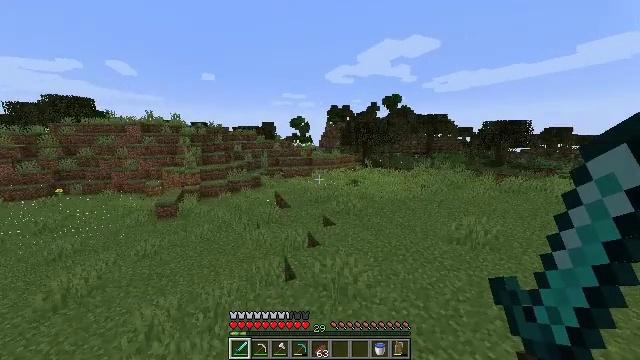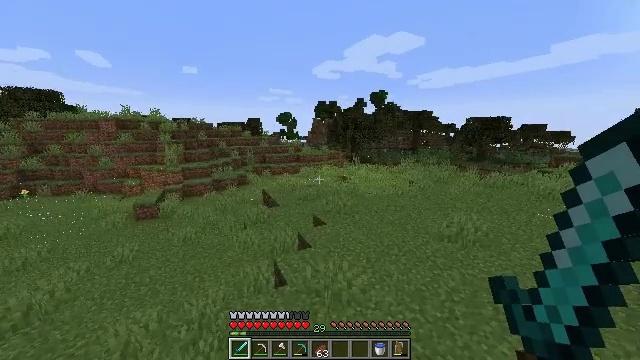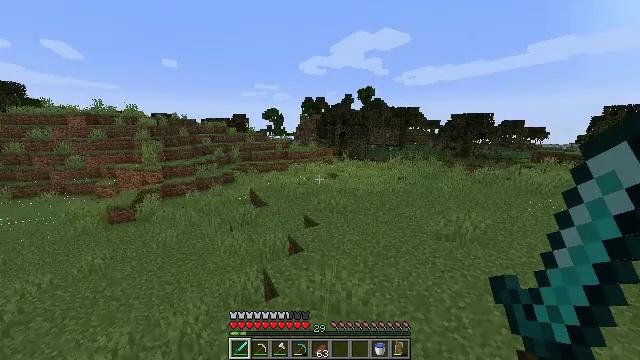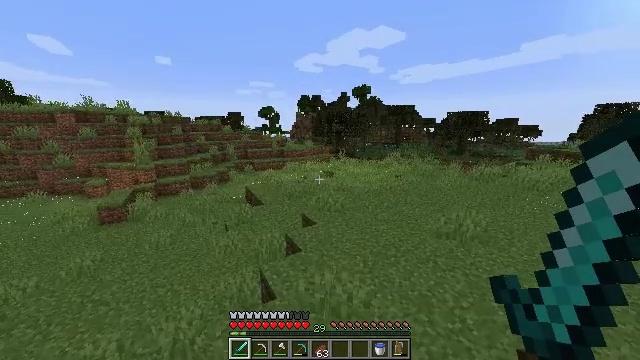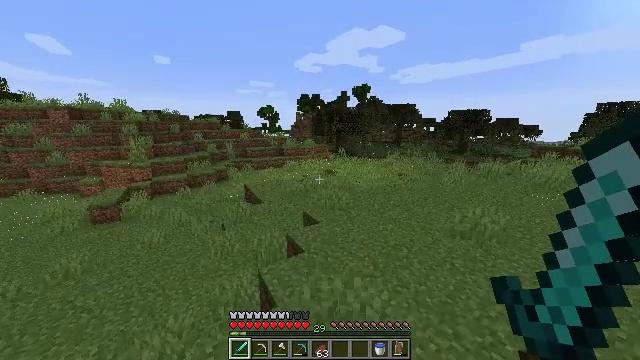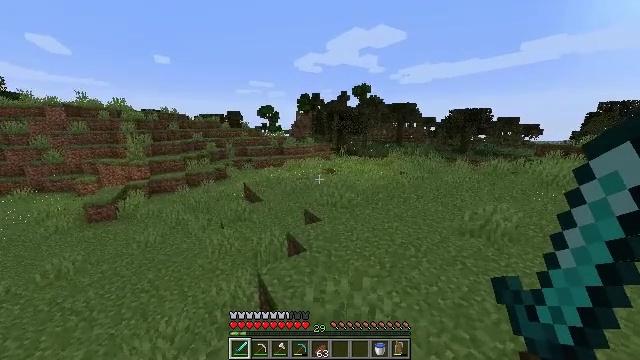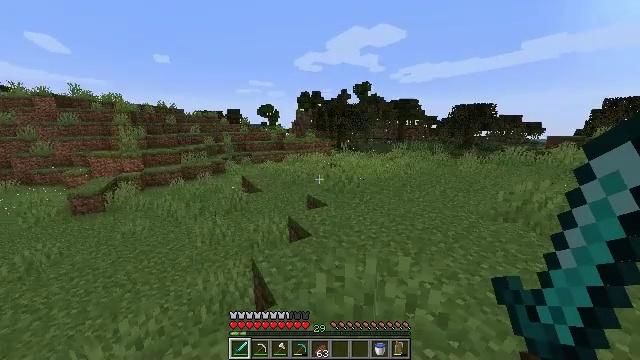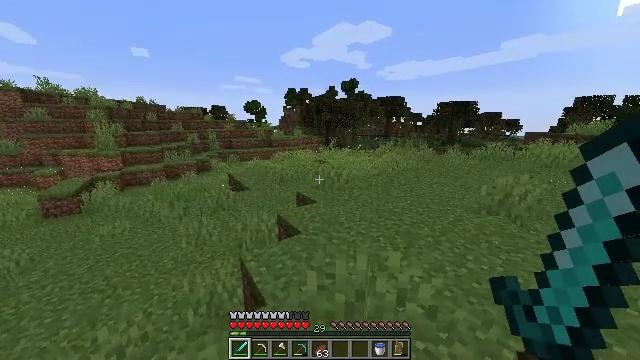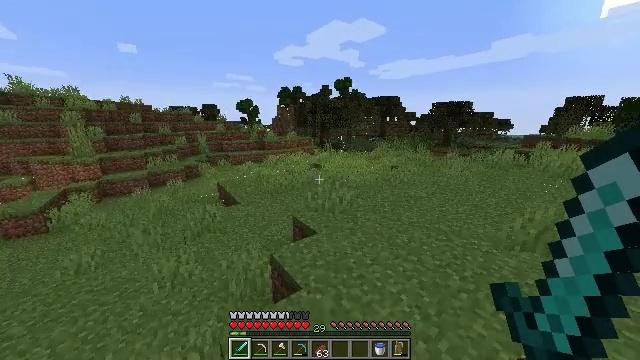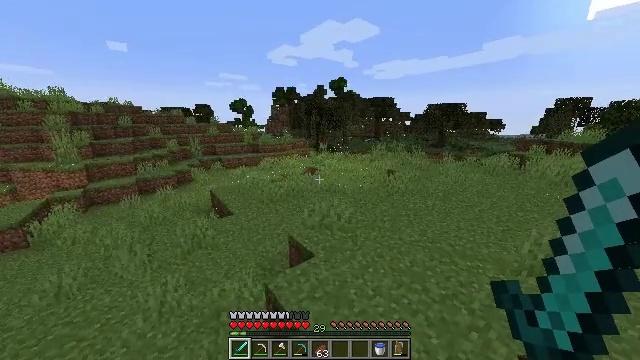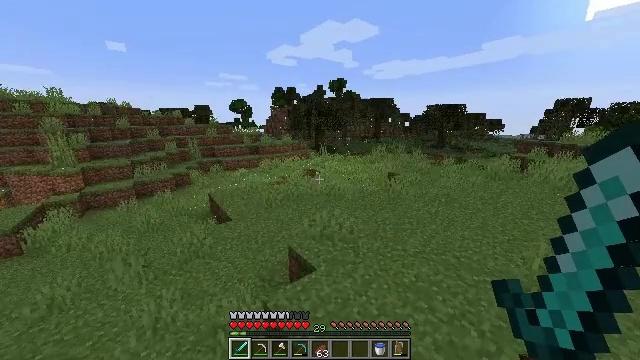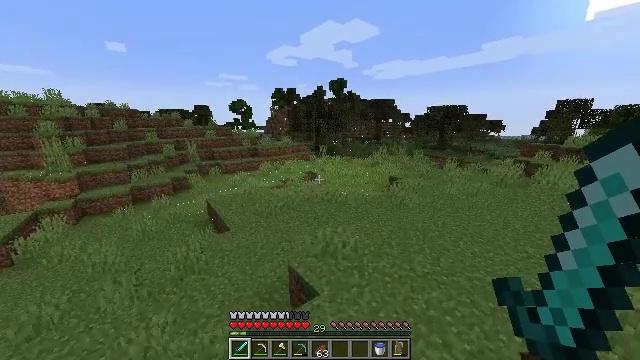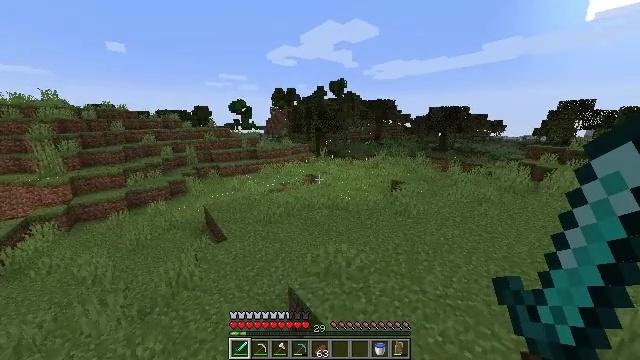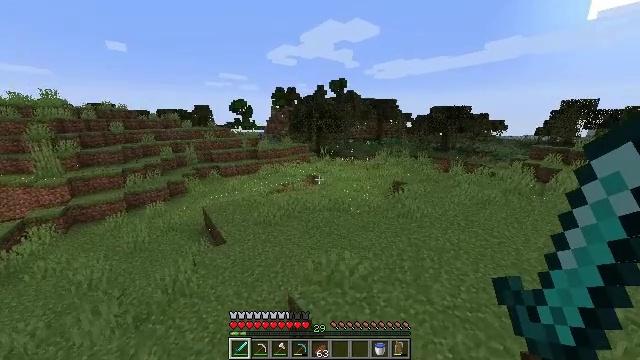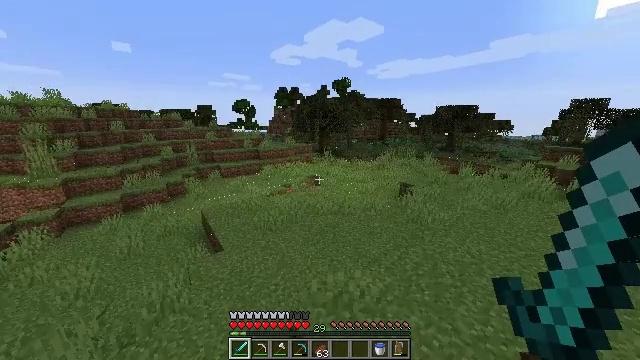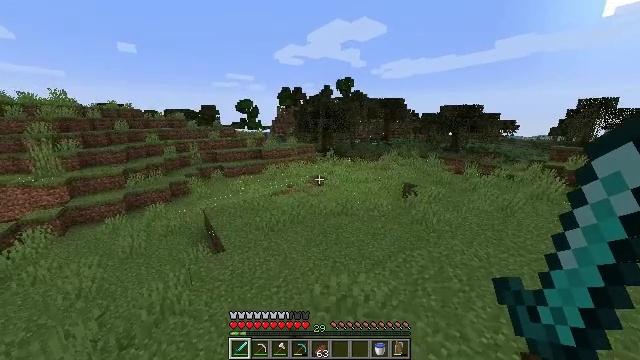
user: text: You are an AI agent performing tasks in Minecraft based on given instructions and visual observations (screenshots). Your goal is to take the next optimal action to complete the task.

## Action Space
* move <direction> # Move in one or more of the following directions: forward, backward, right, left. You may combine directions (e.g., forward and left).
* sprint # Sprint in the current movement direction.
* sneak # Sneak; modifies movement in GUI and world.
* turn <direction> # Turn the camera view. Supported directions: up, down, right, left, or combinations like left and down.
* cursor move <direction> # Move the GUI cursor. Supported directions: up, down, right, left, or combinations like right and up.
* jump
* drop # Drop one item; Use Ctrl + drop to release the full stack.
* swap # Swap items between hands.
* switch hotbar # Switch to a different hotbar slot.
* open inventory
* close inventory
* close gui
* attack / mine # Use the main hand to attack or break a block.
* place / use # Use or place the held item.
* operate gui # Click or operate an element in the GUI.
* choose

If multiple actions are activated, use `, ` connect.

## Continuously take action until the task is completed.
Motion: motion action
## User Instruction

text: Harvest sugar cane from the plant.
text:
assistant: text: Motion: move forward, sprint, turn right and down, jump
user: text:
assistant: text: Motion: move forward, sprint, turn right, jump
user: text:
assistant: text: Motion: move forward, sprint, turn right, jump
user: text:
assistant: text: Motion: move forward, sprint, jump
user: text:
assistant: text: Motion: move forward, sprint, jump
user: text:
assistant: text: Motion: move forward, sprint, jump
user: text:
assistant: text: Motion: move forward, sprint, turn right, jump
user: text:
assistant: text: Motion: move forward, sprint, turn right, jump
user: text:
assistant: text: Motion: move forward, sprint, turn right, jump
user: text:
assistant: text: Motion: move forward, sprint, jump
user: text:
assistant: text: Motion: move forward, sprint, jump
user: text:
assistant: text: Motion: move forward, sprint, jump
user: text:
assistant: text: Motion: move forward, sprint, jump
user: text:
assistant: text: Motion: move forward, sprint, jump
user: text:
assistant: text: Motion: move forward, sprint, jump
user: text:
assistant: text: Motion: move forward, sprint, turn left, jump
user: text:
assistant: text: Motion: move forward, sprint, turn left, jump
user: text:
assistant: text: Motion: move forward, sprint, jump
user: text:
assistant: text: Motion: move forward, sprint, jump
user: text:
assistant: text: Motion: move forward, sprint, turn left, jump
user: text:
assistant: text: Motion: move forward, sprint, turn left, jump
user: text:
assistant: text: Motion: move forward, sprint, turn left, jump
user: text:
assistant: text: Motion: move forward, sprint, turn left, jump
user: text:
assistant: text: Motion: move forward, sprint, turn left, jump
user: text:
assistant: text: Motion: move forward, sprint, turn left, jump
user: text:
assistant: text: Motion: move forward, sprint, turn left, jump
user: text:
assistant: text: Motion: move forward, sprint, jump
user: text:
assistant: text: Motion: move forward, sprint, turn left and down, jump
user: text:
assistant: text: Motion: move forward, sprint, turn down, jump
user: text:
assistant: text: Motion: move forward, sprint, jump